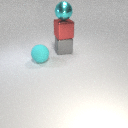
large cyan metal sphere above large red metal cube